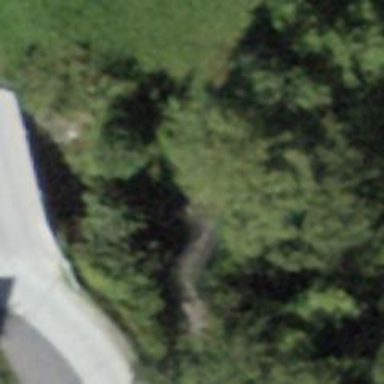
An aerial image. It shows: Path on bridge.